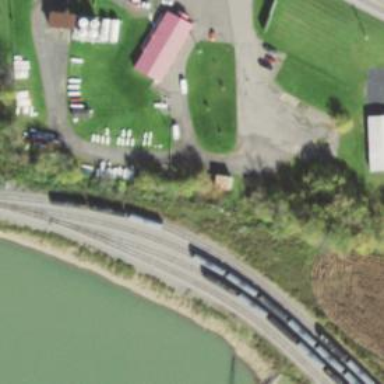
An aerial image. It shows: Rail spur service.